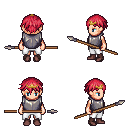
a pixel art fantasy rpg character, female body template, human, light skin, steel chest armor, white pants, ruby red short bangs hairstyle, gold tiara, maroon shoes, spear, four views (front, back, left, right), 2x2 character sprite sheet, small pixel art, hard edges, no anti-aliasing